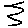
Label: zigzag